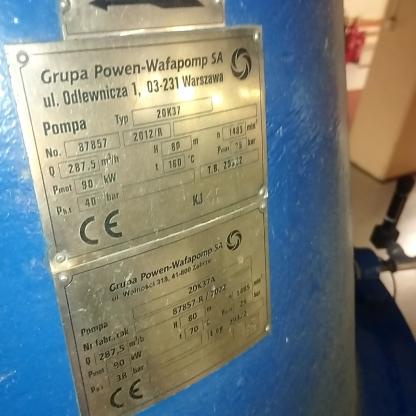
Klasa: tabliczka-znamionowa